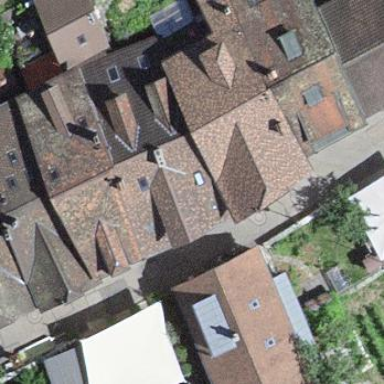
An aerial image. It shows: Residential building.